Question: I have a schema that i have "flattened" using XML Editor. After i flatten it i get a validation error. What can i do to fix it?
Error Message:
> F [Xerces] Element or attribute do not
match QName production:
QName::=(NCName':')?NCName.
code:
'''
<xs:import namespace="http://www.opengis.net/gml"
schemaLocation="http://schemas.opengis.net/gml/3.1.1/base/gml.xsd"
xmlns:="http://www.opengis.net/gml/3.1.1" />
<xs:annotation xmlns:="http://www.opengis.net/sps/1.0">
<xs:documentation>
<copyright> SPS is an OGC Standard. Copyright (c)
2007,2010 Open Geospatial Consortium, Inc. All Rights Reserved. To
obtain additional rights of use, visit http://www.opengeospatial.org/legal/ .
</copyright>
</xs:documentation>
</xs:annotation>
'''
Here's a screenshot that might better illustrate my error:

EDIT:
> Remove the colon somehow. What exactly
does this "flattening" supposed to do?
The flattening of the xsd takes an <URL>.
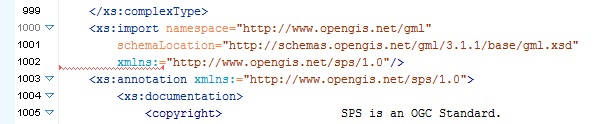
Answer: 'xmlns:=' is invalid syntax. The colon is extra or the namespace prefix after the colon is missing. Correct syntax would be 'xmlns="http://some.uri"' or 'xmlns:something="http://some.uri"'
Note that you have un-needed colons: first one on line 1002 (where the red arrow is pointing) and the second one is on the line 1003. This gives a hint that there might be even more of them.
"QName" refers to "qualified name" and "NCName" refers to "non-colonized name". Non-colonized name is an XML name that doesn't contain a colon character (:). Qualified name is either a non-colonized name or combination of two non-colonized names separated with a colon. For example "abc:defgh". The part before the colon is called the namespace prefix and the part after the colon is called the local name. If a qualified name has a namespace prefix, then that prefix be bound to a namespace-URI with a prefixed namespace declaration, for example 'xmlns:abc="http://some.uri"'.